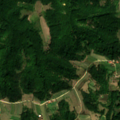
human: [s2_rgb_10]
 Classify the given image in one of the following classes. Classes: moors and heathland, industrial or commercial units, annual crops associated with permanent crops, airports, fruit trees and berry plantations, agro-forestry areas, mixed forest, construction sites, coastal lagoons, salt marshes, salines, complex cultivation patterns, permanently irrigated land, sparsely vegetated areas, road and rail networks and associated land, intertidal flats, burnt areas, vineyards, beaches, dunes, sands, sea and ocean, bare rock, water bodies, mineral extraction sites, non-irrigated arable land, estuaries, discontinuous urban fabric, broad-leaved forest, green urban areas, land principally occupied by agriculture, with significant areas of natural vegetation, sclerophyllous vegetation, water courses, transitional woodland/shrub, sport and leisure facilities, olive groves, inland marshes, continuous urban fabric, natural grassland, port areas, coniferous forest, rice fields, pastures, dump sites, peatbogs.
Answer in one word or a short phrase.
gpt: complex cultivation patterns, land principally occupied by agriculture, with significant areas of natural vegetation, broad-leaved forest